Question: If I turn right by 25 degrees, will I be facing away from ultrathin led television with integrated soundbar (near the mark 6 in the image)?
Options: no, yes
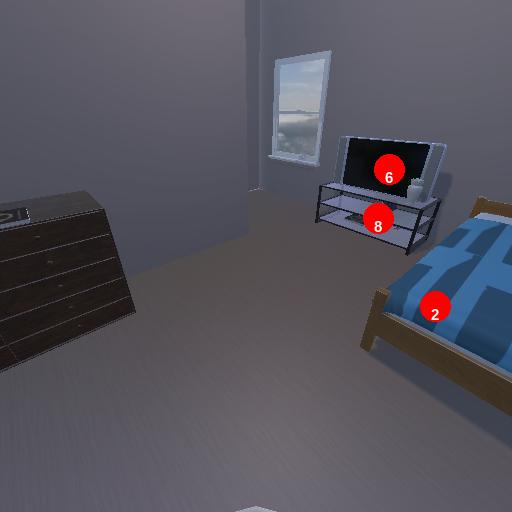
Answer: no